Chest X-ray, PA view. Patient: 58 years old, sex M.
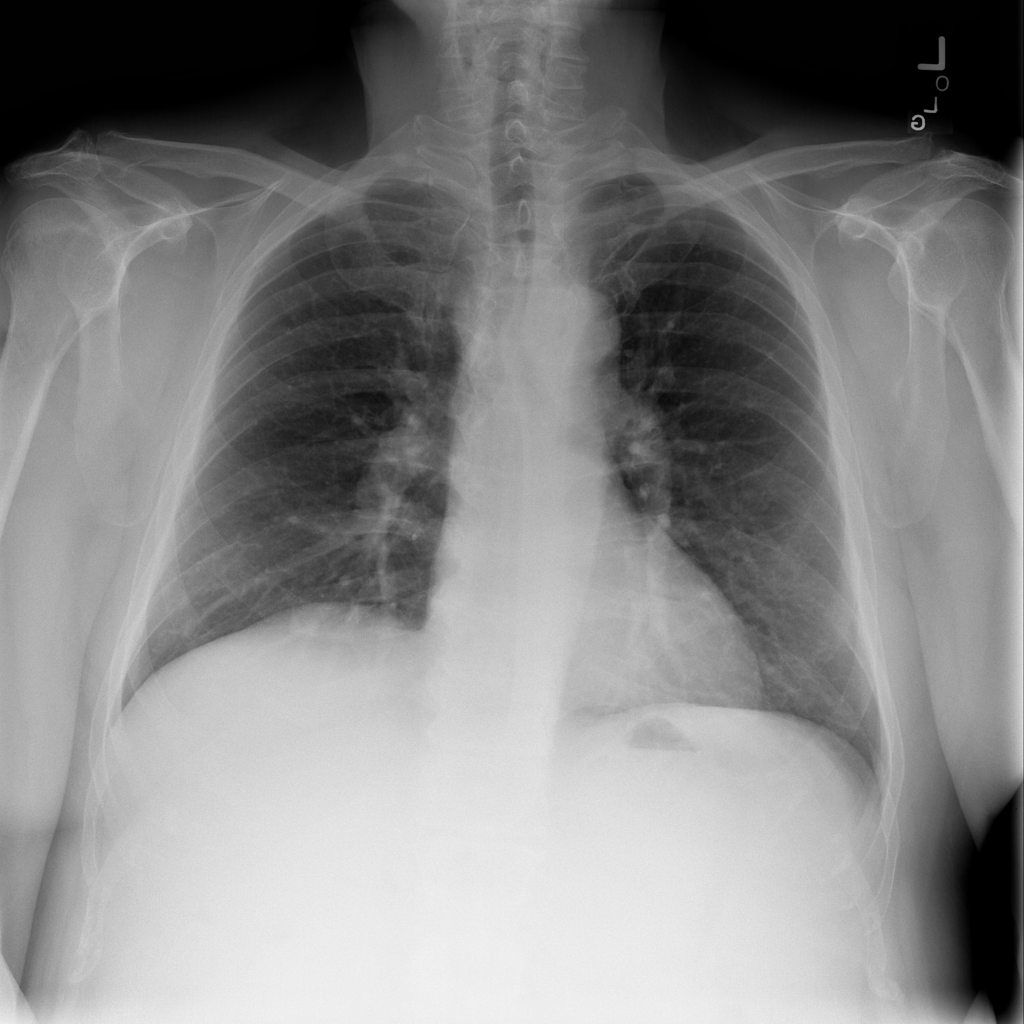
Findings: No Finding